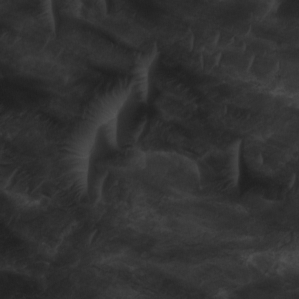
Label: non_frost